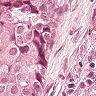
Metastatic tissue present: yes